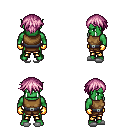
a pixel art fantasy rpg character, male body template, orc, green skin, leather chest armor, gold greaves, pink short bangs hairstyle, gold gloves, white slippers, four views (front, back, left, right), 2x2 character sprite sheet, small pixel art, hard edges, no anti-aliasing